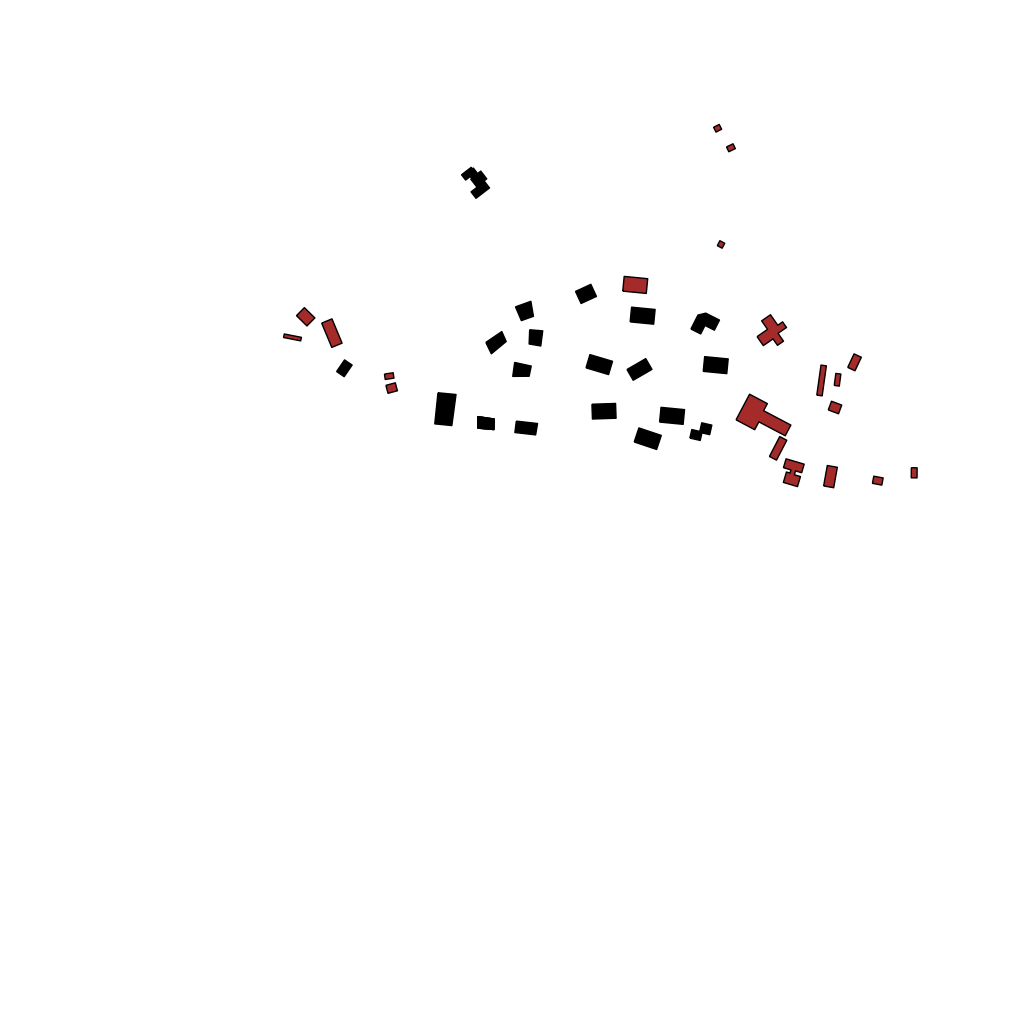
Tags: overhead vector_map, agriculture, recreation, individual_rise, low_rise, density_1, Building, Facility, 1.0 km²